Question: It seems to me that when I use the 'WeakReference' class on a delegate method of an object class, the object class gets collected by the GC but there is still another copy of it residing in the 'WeakReference'?
I find it difficult to explain in words. I will give an example. I have the following object class called 'TestObject':
'''
class TestObject
{
public string message = "";
private delegate string deleg();
public TestObject(string msg)
{
message = msg;
}
public Delegate GetMethod()
{
deleg tmp = this.TestMethod;
return tmp;
}
public string TestMethod()
{
return message;
}
}
'''
Now, in my main application, I attempt to refer to the method 'TestMethod' in 'TestObject' via a 'WeakReference'. The intention is so that the 'TestObject' can be collected by GC when all hard references are gone. This is how my main application looks like:
'''
static void Main(string[] args)
{
var list = new List<WeakReference>();
var obj = new TestObject("Hello 1");
list.Add(new WeakReference(obj.GetMethod()));
Console.WriteLine("Initial obj: " + ((Delegate)list[0].Target).DynamicInvoke()); //Works fine
obj = null; //Now, obj is set to null, the TestObject("Hello 1") can be collected by GC
GC.Collect(); //Force GC
Console.WriteLine("Is obj null: " + ((obj) == null ? "True" : "False"));
Console.WriteLine("After GC collection: " + ((Delegate)list[0].Target).DynamicInvoke());
Console.ReadKey();
}
'''
This is the output when I run the above code:

Here's the weird thing. , 'obj' could print '"Hello 1"' because it was just initialised and 'obj' was holding a reference to the 'TestObject'. All correct. Next, 'obj' was set to 'null' with 'obj = null' and GC was forced to collect. So, , 'obj' is 'true' to be null. Finally , since the GC has collected the 'obj' away, I'm expecting it to either throw a 'NullReferenceException' or just print nothing on the output. However, it actually printed the same thing as on the first line of the output! Shouldn't the 'TestObject' be collected by the GC at this point already?!
This begs the question if the 'TestObject' that was first held in 'obj' was later collected by the GC or not after I set obj to null.
If I had passed the whole object into 'WeakReference', ie, 'new WeakReference(obj)', instead of a delegate into the 'WeakReference', it would have worked perfectly.
Unfortunately, in my code, I need to pass into the 'WeakReference' a delegate. How can I have the 'WeakReference' to work correctly so that the GC can collect away the object by only having referenced to a delegate?
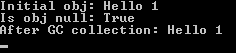
Answer: I think the problem is in your test - not in the framework. It appears that setting the local variable to null doesn't do what you're expecting. If we skip the local variable entirely, we get the expected NullReferenceException on the 'after' line:
'''
static void Main(string[] args)
{
var list = new List<WeakReference>();
//var obj = new TestObject("Hello 1");
list.Add(new WeakReference(new TestObject("Hello 1").GetMethod()));
Console.WriteLine("Initial obj: " + ((Delegate)list[0].Target).DynamicInvoke()); //Works fine
//obj = null; //Now, obj is set to null, the TestObject("Hello 1") can be collected by GC
GC.Collect(); //Force GC
//Console.WriteLine("Is obj null: " + ((obj) == null ? "True" : "False"));
Console.WriteLine("After GC collection: " + ((Delegate)list[0].Target).DynamicInvoke());
Console.ReadKey();
}
'''